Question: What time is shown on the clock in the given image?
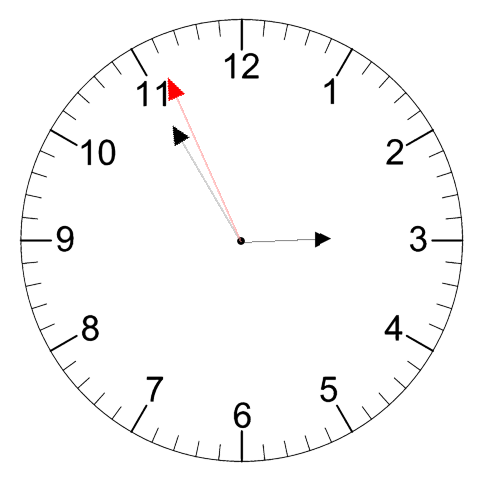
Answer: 02:54:56